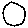
Label: circle